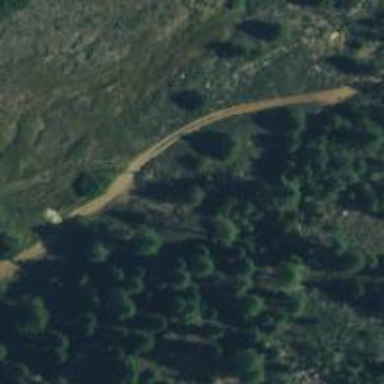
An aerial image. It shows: Track road with grade3 tracktype.